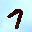
Label: 7